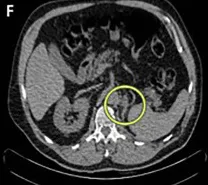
Comparison between baseline imaging and on-treatment imaging. At 16-week. Showing partial response.
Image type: radiology (ct)